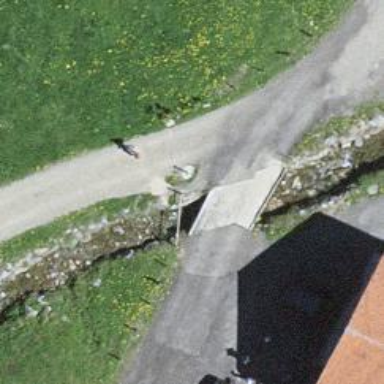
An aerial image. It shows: Concrete service road leading over bridge.